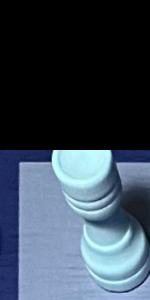
Label: Rook_White